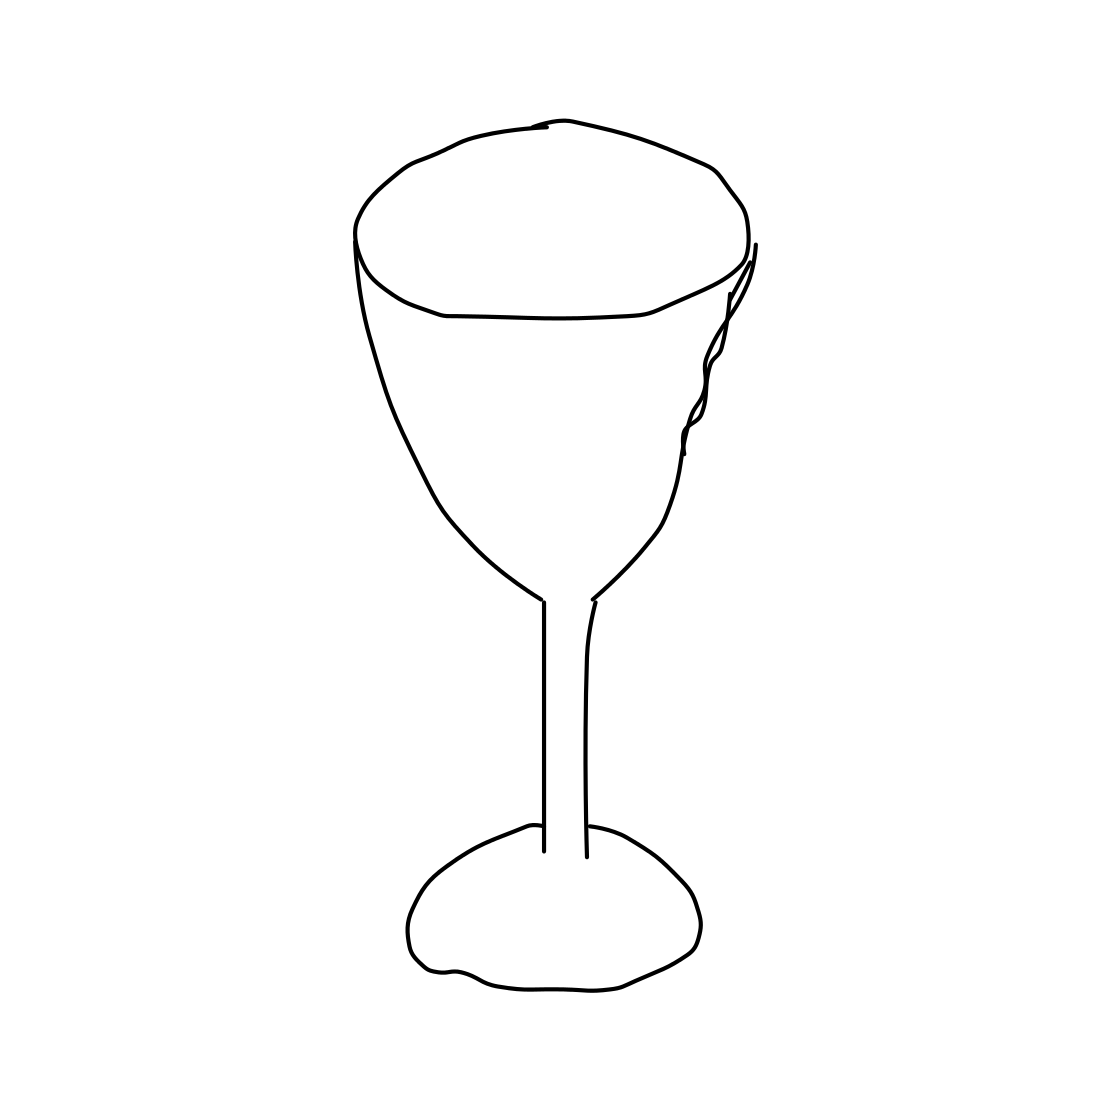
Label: wineglass